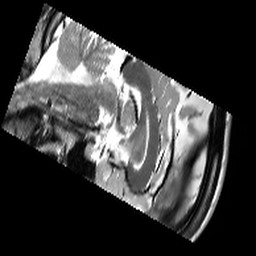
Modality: T2w
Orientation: sagittal
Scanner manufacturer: siemens
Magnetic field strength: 3 T
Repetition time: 10.64 s
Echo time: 0.05 s